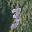
Label: 3